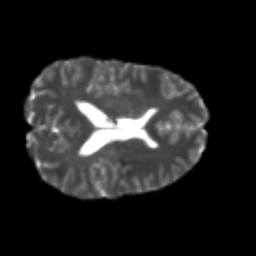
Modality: T2w
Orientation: axial
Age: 24
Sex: male
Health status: healthy
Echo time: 0.074 s